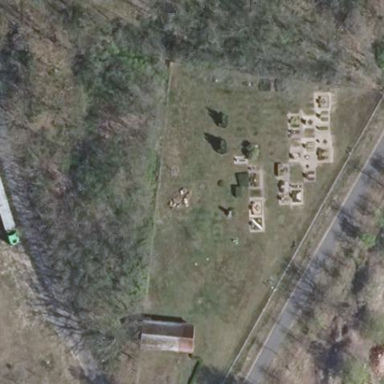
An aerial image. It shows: Cemetery.